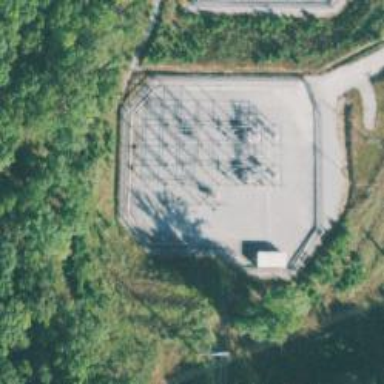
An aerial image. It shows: Switch used for power control.